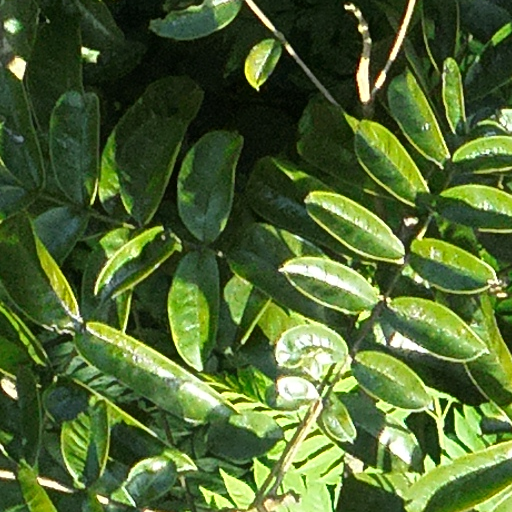
Species: Trattinnickia aspera
GBIF accepted scientific name: Trattinnickia aspera
Crown area (m\u00b2): 274.345